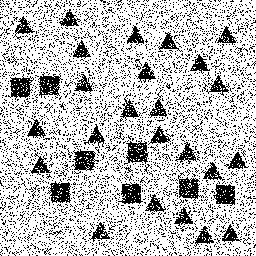
Squares: 8
Triangles: 24
Stars: 0
Total shapes: 32